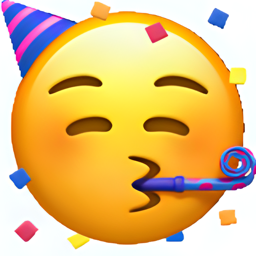
Name: face with party horn and party hat
Emoji: 🥳
Group: Smileys & Emotion
Sub-group: face-hat